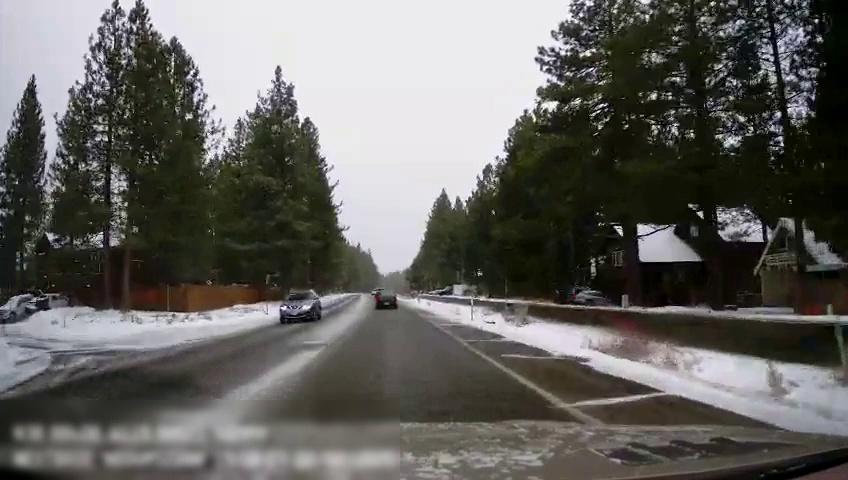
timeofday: Day
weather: Snowy
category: Drivable Space
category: Drivable Space
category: Vehicles | Car
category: Vehicles | Car
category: Vehicles | SUV
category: Vehicles | SUV
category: Vehicles | Truck
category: Vehicles | Car
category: Vehicles | Car
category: Lanes | Current Lane